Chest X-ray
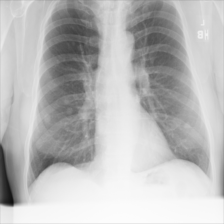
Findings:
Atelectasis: negative
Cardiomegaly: negative
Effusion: negative
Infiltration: negative
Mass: positive
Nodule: negative
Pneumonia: negative
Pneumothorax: negative
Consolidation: negative
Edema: negative
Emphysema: negative
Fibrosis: negative
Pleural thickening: negative
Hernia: negative